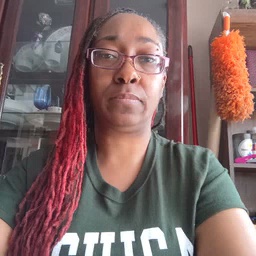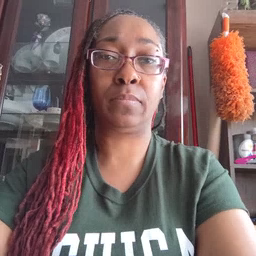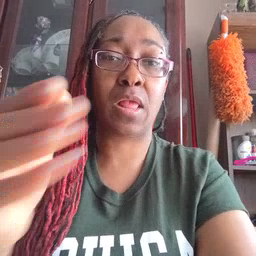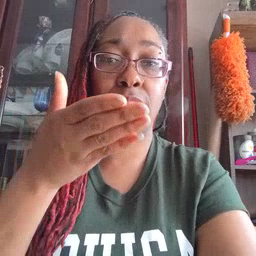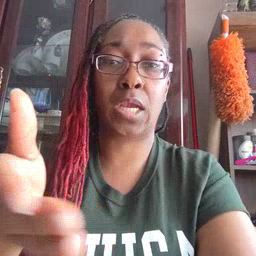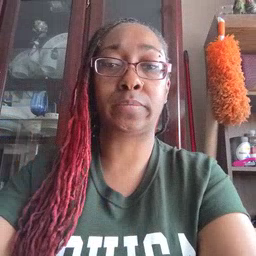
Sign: there